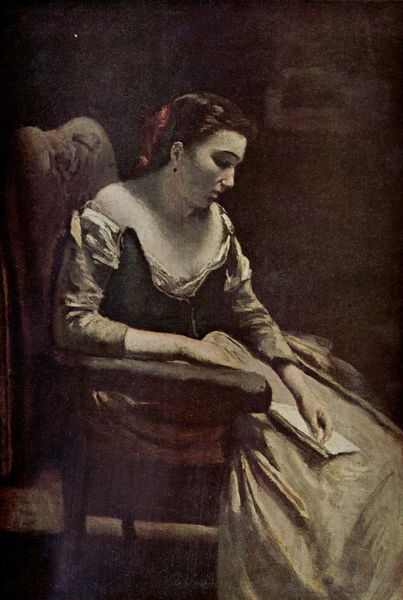
Titel: Der Brief
Künstler: Jean Baptiste Camille Corot
Standort: New York (New York)
Institution: The Metropolitan Museum of Art
Schlagwörter: dunkel, gemälde, hand, kopf, schatten, weiß, grün, mädchen, sitzen, abend, ausschnitt, braun, brust, decolte, frau, frisur, grau, hintergrund, kleid, licht, nacht, nase, ohrring, profil, schwarz, stirn, stuhl, blick, dame, rot, malerei, mode, rock, schleife, hemd, jung, wand, arm, blass, bluse, falten, trauer, hände, portrait, sonne, corot, haare, interieur, sessel, blatt, schulter, traurig, papier, ruhe, armlehne, schlafen, schlafend, lehne, haltung, mieder, leere, ausdruck, haarband, falte, polster, zopf, lesen, faltenwurf, geneigt, foto, schulterfrei, krank, buch, denken, zettel, seite, zeitung, ehefrau, entspannung, stul, brief, introvertiert, müde, chaise, niedergeschlagen, frauenbildnis, lesend, femme, in sich gekehrt, emotionen, geliebte, sexy, lesende, versunkenheit, nachricht, depesche, schneeweiss, ohrsessel, journal, ambivalent, andeutung des raumes, apatisch, blleich, breif, erotische fantasie, hochlehne, kulturtechnik, lesedarstellung, lettre, losgelöst, monochrome dunkelheit, nachrichten, nachtricht, nacktdarstellung, offene handlung, polstr, schlechte, schlechte nachrichten, schreibkultur, setting, sitzkultur, sozialer status, weiss grau, ro, müse, petite, lehne#